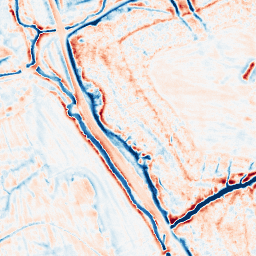
Category: edge_preserving
Decomposition family: bilateral
Decomposition parameters: d: 15
sigma_color: 150
sigma_space: 25
Upsampling method: sinc_hamming
Upsampling parameters: scale: 2
kernel_size: 8
Upsampling scale: 2